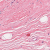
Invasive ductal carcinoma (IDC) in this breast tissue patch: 0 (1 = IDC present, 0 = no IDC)